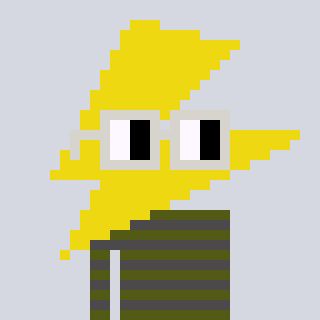
a pixel art character with square light gray glasses, a lightning bolt-shaped head and a grayscale-colored body on a cool background